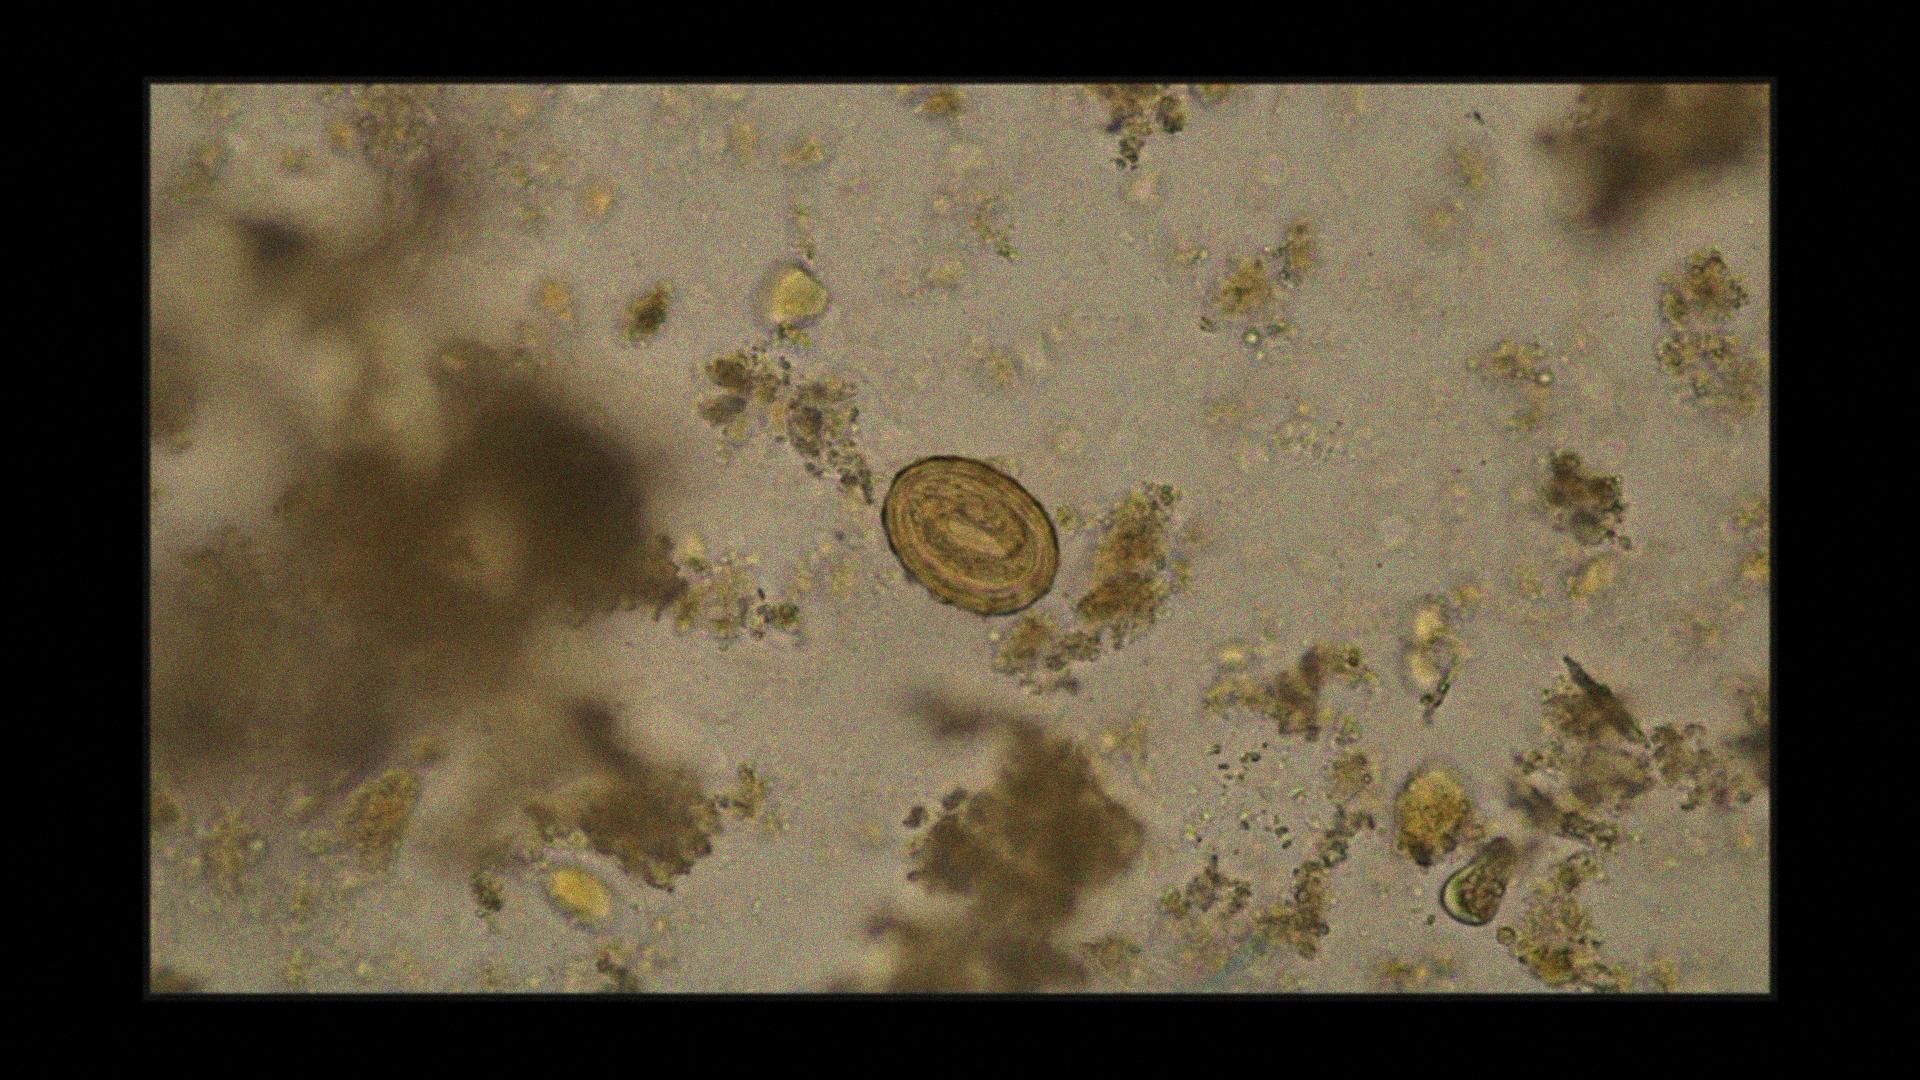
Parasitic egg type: Ascaris lumbricoides